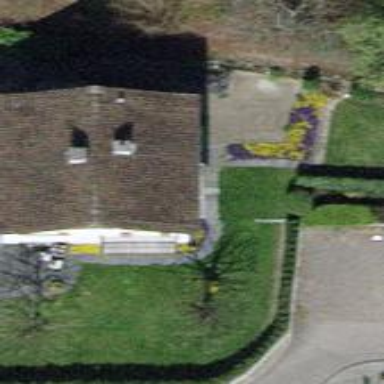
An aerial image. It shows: Building with gabled roof.